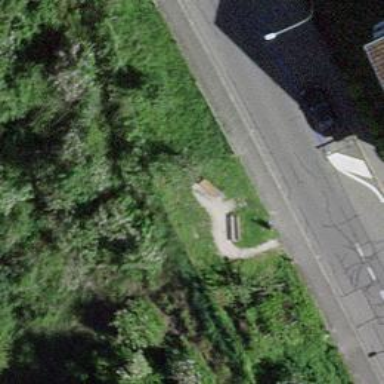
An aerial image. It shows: Red bench.